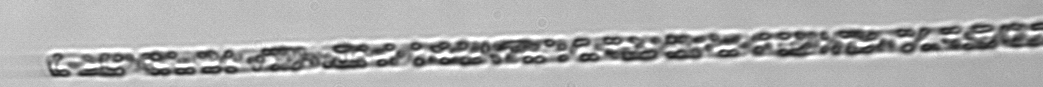
Label: Dactyliosolen_fragilissimus